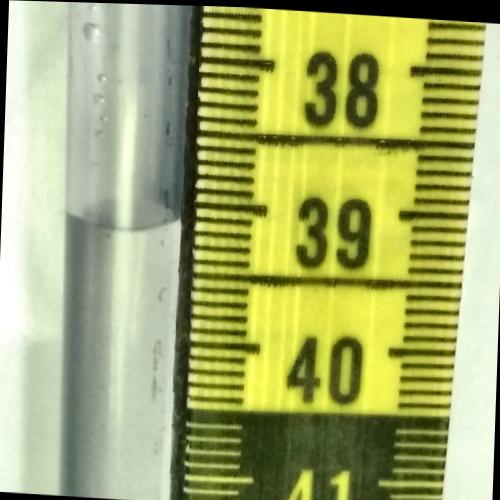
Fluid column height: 39.2 cm